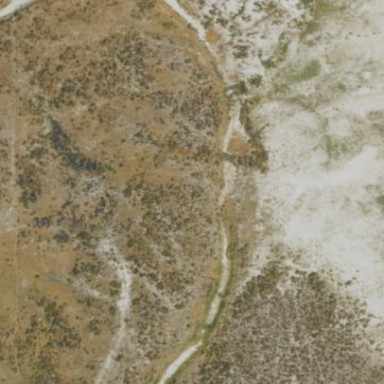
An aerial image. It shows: Area covered in scrub vegetation.